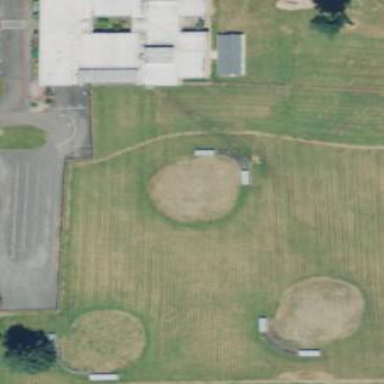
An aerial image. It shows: Baseball pitch for leisure land.